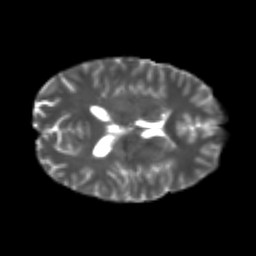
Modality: T2w
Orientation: axial
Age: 21
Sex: male
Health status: healthy
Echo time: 0.074 s